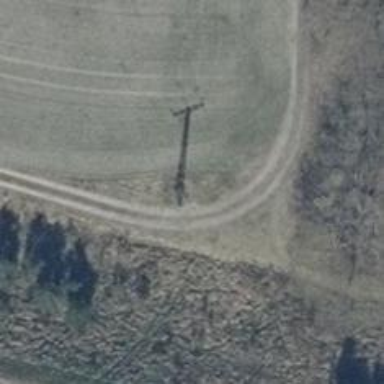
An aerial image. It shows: Power pole.